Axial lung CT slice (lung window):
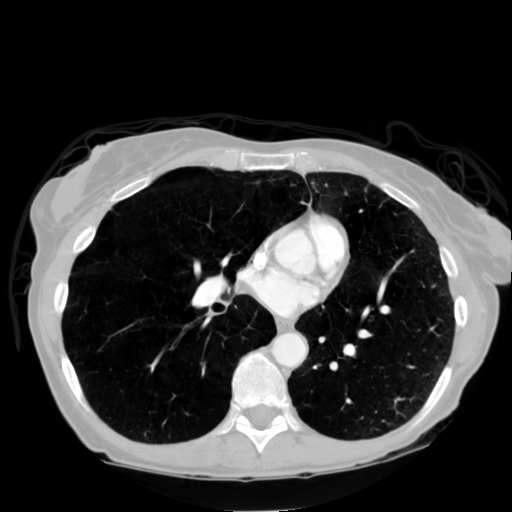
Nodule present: no